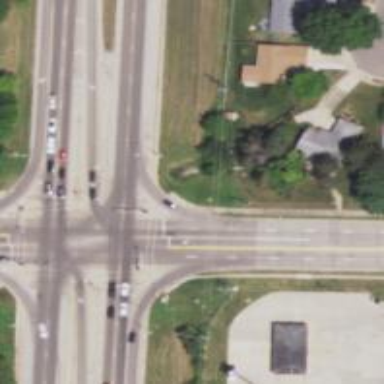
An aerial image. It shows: Crossing with line markings on the road.